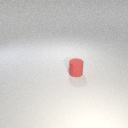
small red rubber cylinder